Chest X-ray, AP view. Patient: 43 years old, sex M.
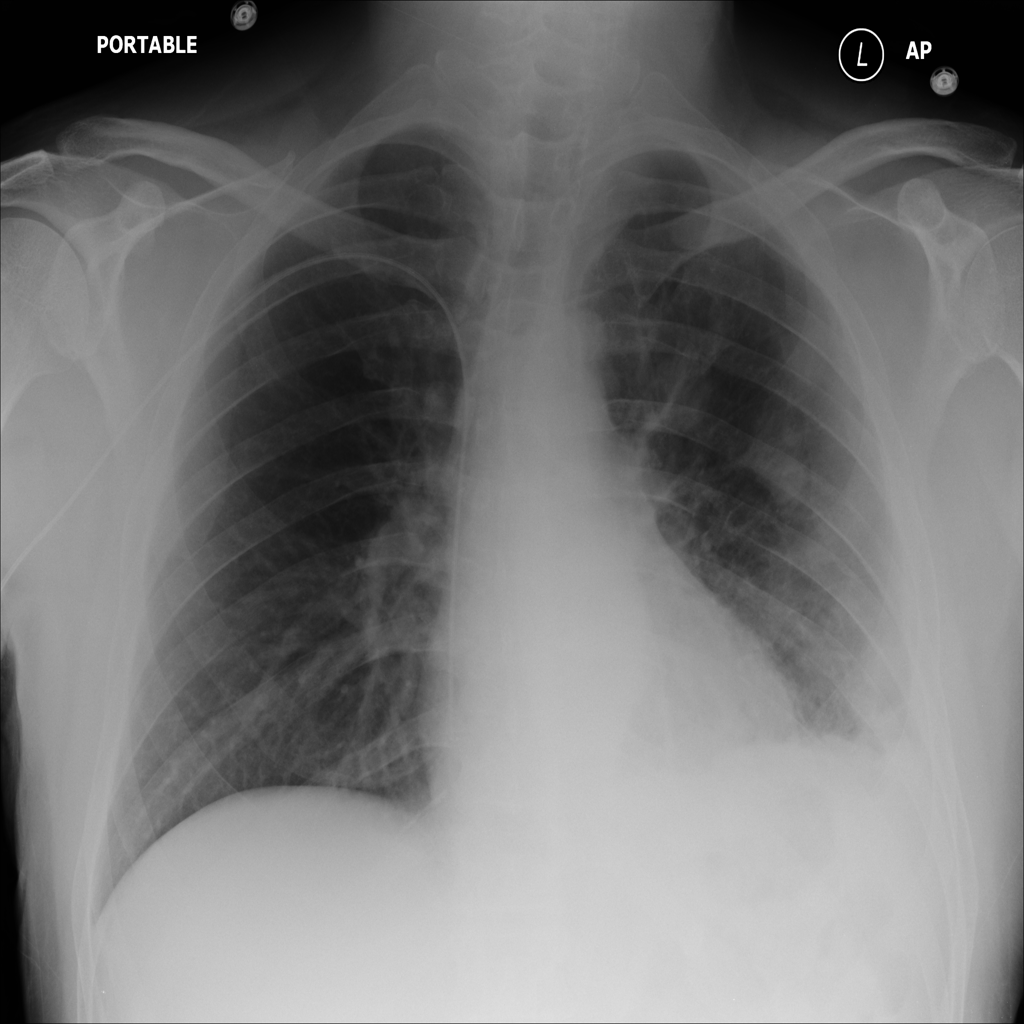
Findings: Nodule